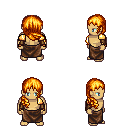
a pixel art fantasy rpg character, male body template, human, tanned skin, gold arm armor, robe skirt, light blonde right-swept hairstyle, leather bracers, four views (front, back, left, right), 2x2 character sprite sheet, small pixel art, hard edges, no anti-aliasing